Milling tool wear sample.
Tool blade image: 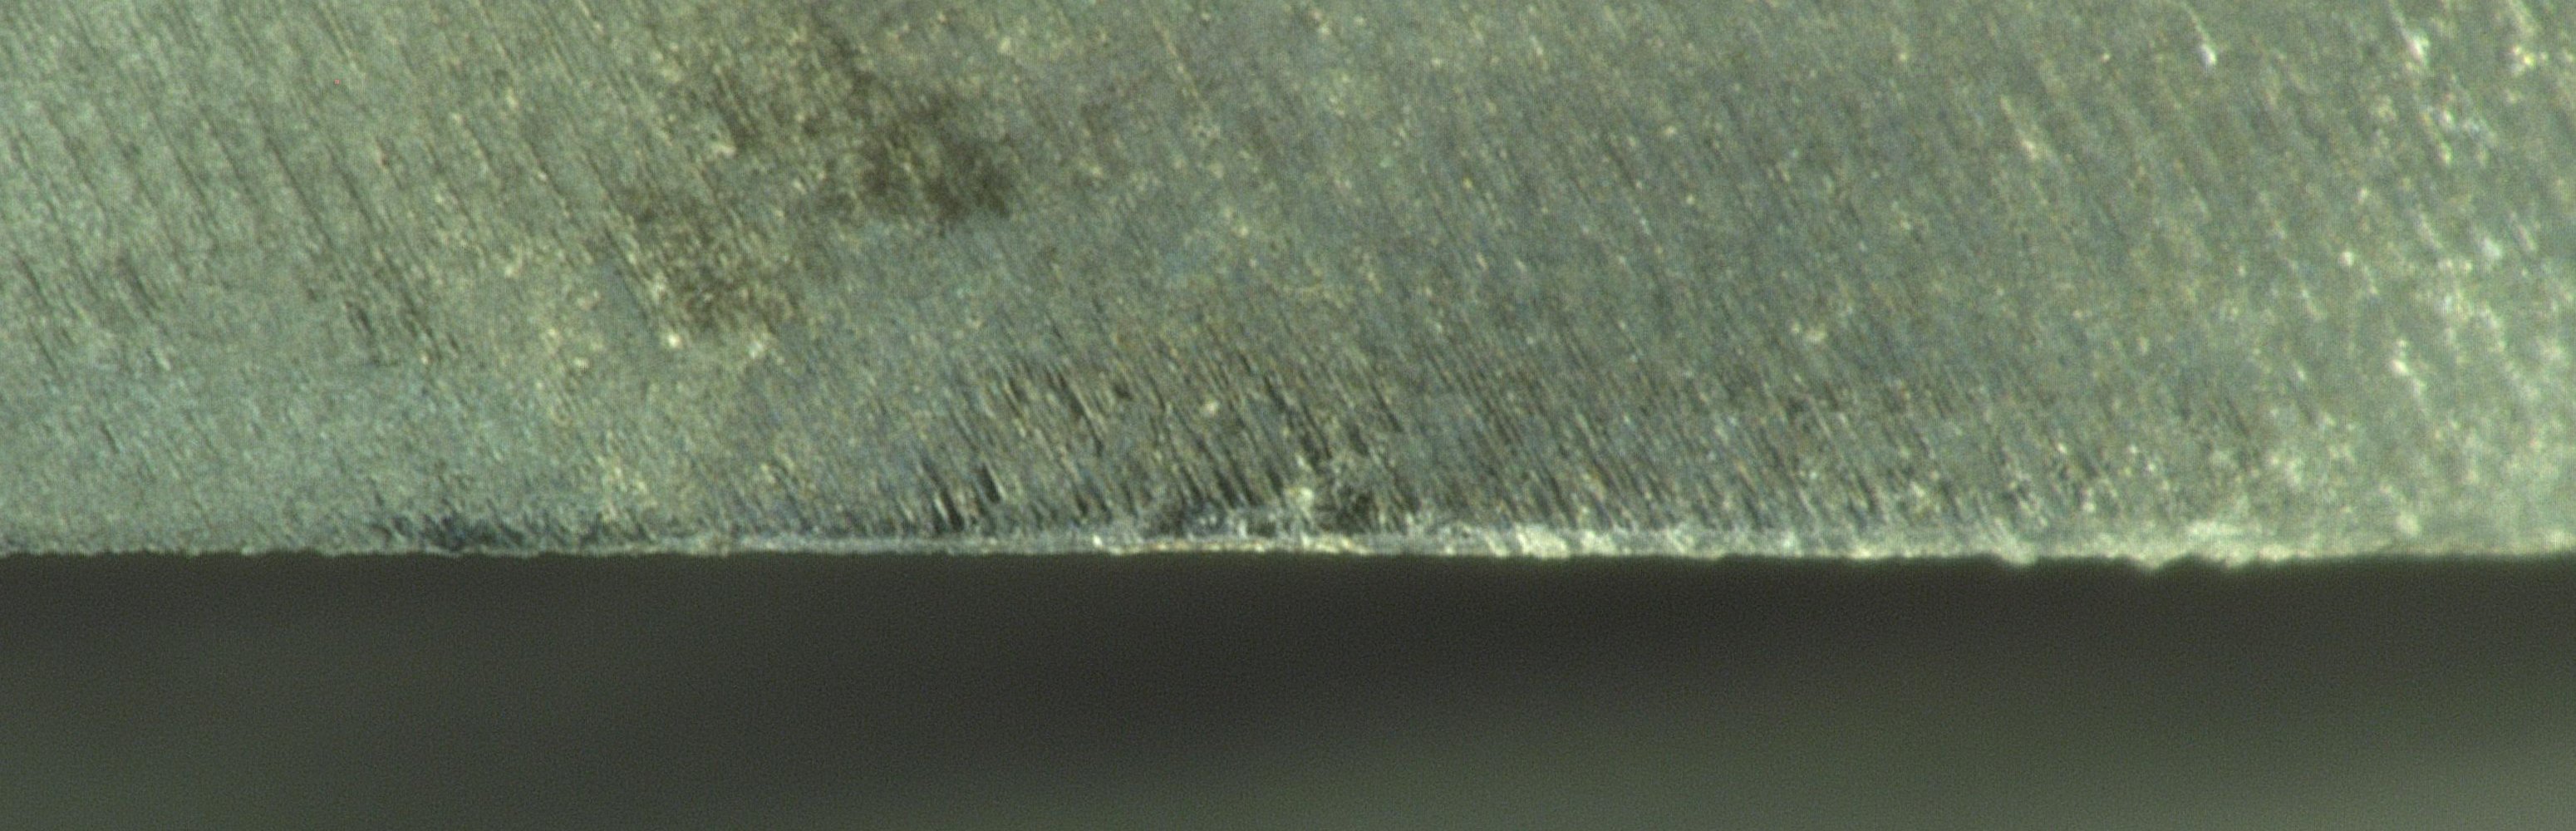
Chip image: 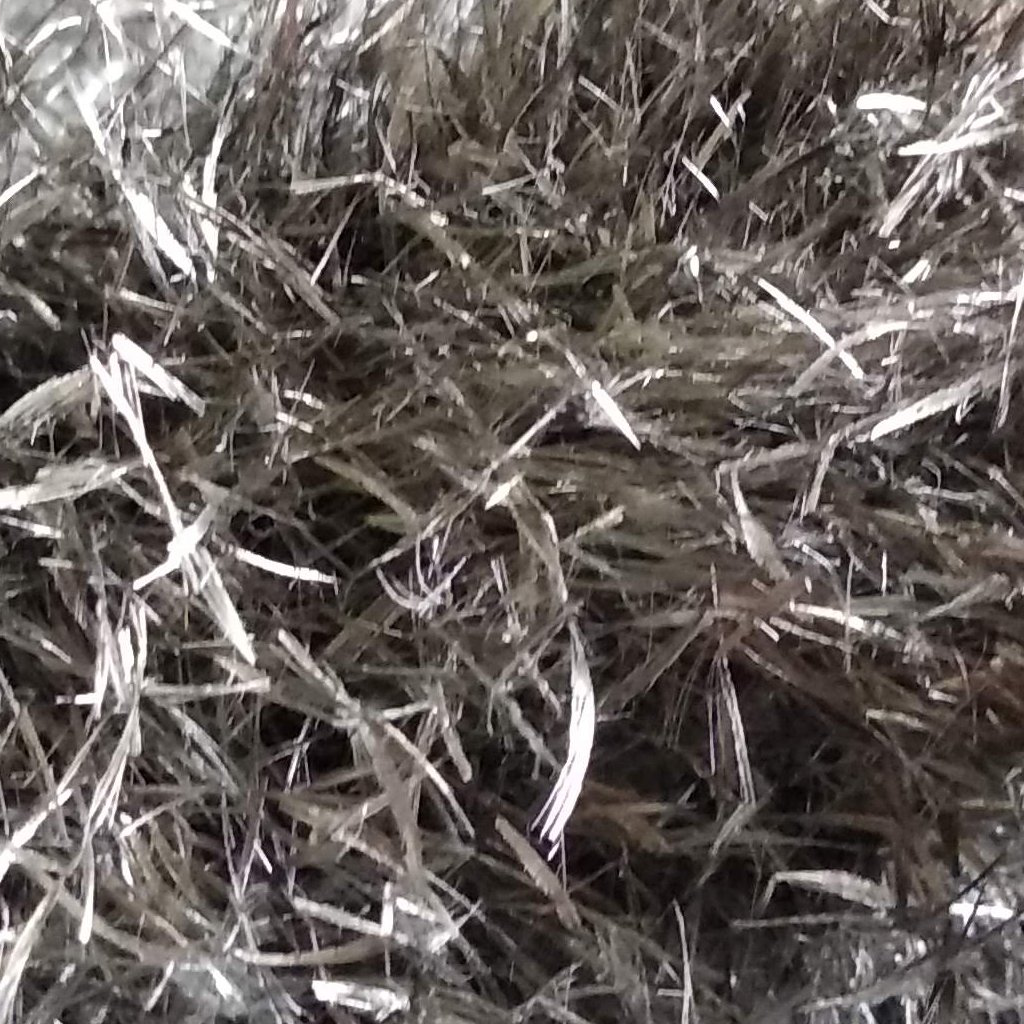
Workpiece image: 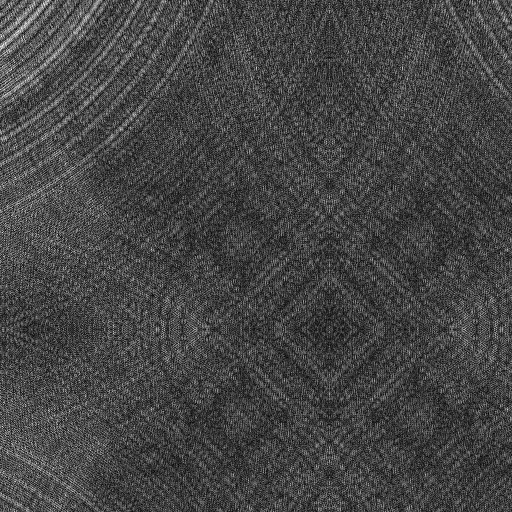
Tool wear state: sharp
Gaps: 7.31
Flank wear: 45.13
Overhang: 9.32
Force-signal Mel-spectrograms (X, Y, Z axes): 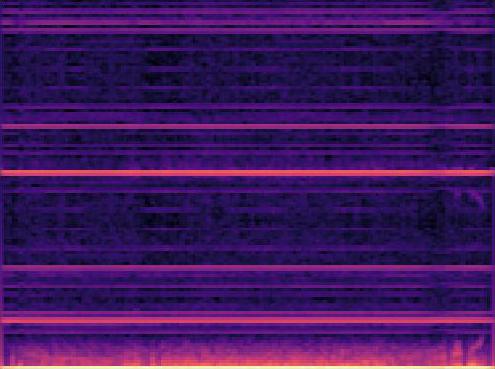 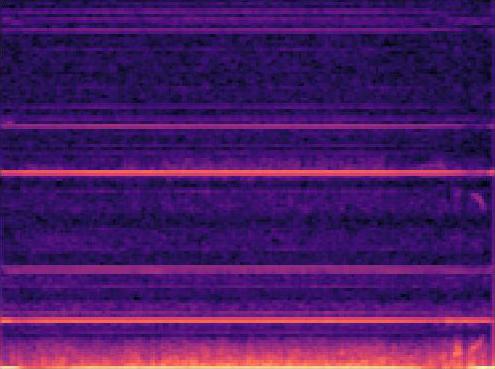 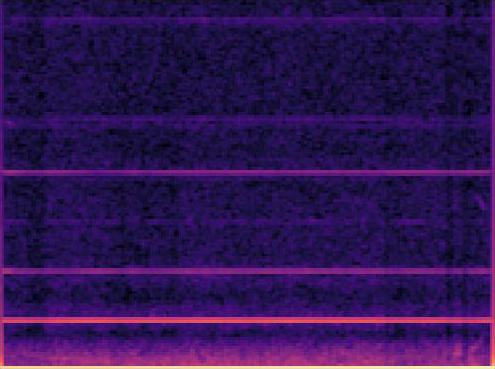
Force-signal scalograms (X, Y, Z axes): 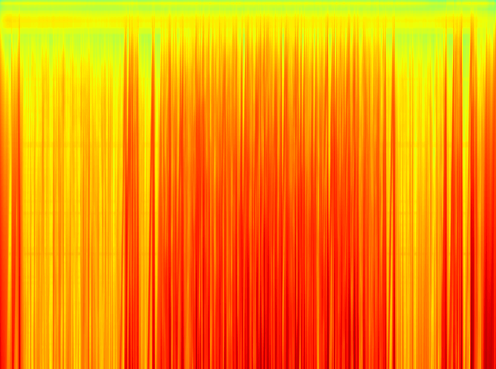 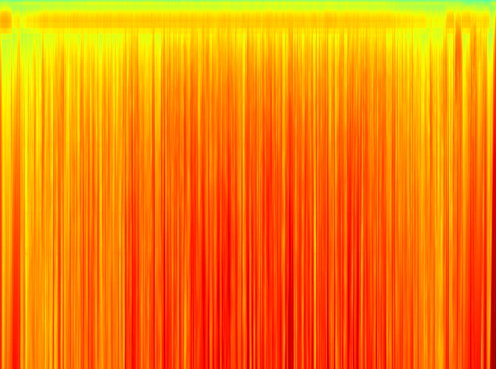 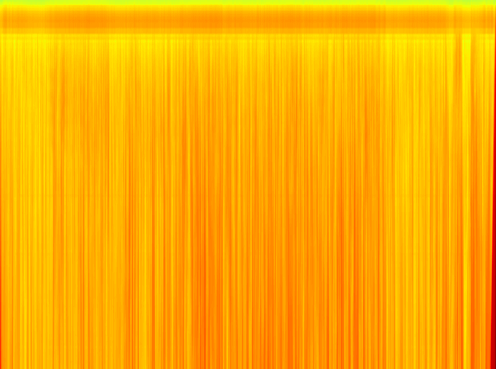
Force phase: initial_break_in_wear